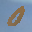
Label: 0